Question: I'm running Xcode 4.4.1 and building an iOS app. My app is crashing and has a memory issue (I know because it is crashing on 'objc_msgSend').
So I am running the Zombies Instruments tool. The problem is, it runs without error and no help about my zombies:

If I turn off Zombie detection then the program crashes predictably. Am I using the Zombie tool incorrectly? Or does this indicate I have a different problem?
useless stack trace follows...
'''
#0 0x0212a09b in objc_msgSend ()
#1 0x01bd36b7 in -[NSError dealloc] ()
#2 0x0212ae3d in _objc_rootRelease ()
#3 0x01bc1f28 in -[NSFilesystemItemRemoveOperation dealloc] ()
#4 0x01bb0e16 in -[NSOperation release] ()
#5 0x0212ae00 in objc_release ()
#6 0x0212bc50 in (anonymous namespace)::AutoreleasePoolPage::pop(void*) ()
#7 0x004faea8 in _CFAutoreleasePoolPop ()
#8 0x004fd80b in __CFRunLoopRun ()
#9 0x004fcd84 in CFRunLoopRunSpecific ()
#10 0x004fcc9b in CFRunLoopRunInMode ()
#11 0x02ca57d8 in GSEventRunModal ()
#12 0x02ca588a in GSEventRun ()
#13 0x0127a626 in UIApplicationMain ()
#14 0x00002e5d in main at /Users/willentriken/Developer/EnglishStudy/EnglishStudy/main.m:16
#15 0x00002dc5 in start ()
'''
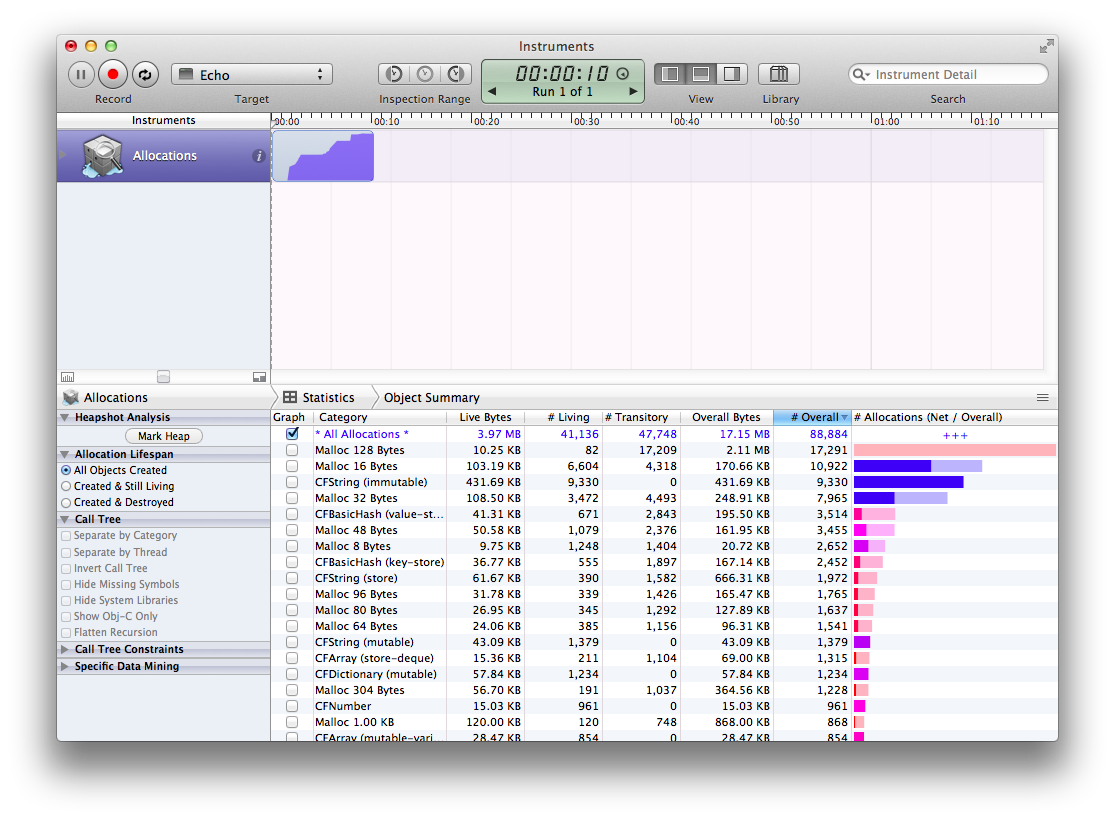
Answer: There's a bug in iOS before 6.0 (and Mac OS before 10.8) under ARC and NSZombieEnabled that prevents automatic release of instance variables and properties.
That explains what you see, because objects would just leak instead of turning into Zombies.
Solution: Test under iOS 6.0.
Additional info: The problem persists under Mountain Lion when testing in the 5.1 simulator.